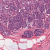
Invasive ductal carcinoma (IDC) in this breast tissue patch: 0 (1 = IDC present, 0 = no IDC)